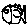
Label: fish